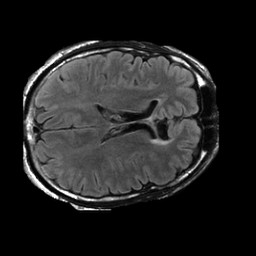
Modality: FLAIR
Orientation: axial
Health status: ill
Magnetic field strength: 3 T